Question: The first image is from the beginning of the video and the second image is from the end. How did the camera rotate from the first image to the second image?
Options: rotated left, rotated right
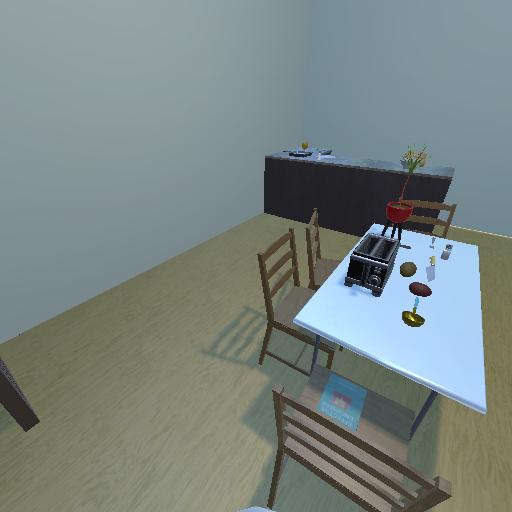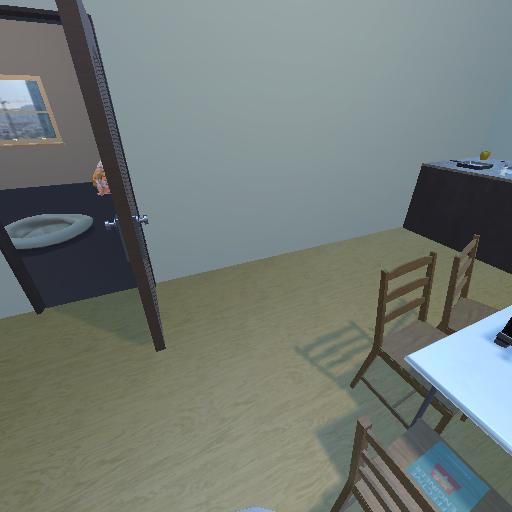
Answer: rotated left